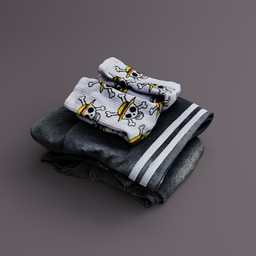
Label: people